Question: I'm wanting a whole table of 50px by 50px images, and these images need to stick to each other to make an apparent bigger image. So right now I've gotten them to stick horizontally, but not vertically, like so:

As you can see I'm having a problem getting rid of (red arrow)
My code looks like this right now:
'''
<table cellpadding="0" cellspacing="0">
<tr height="50px">
<td width="50px" height="50px">
<img src="image.png" height="50px" width="50px" />
</td>
<!-- etc -->
</tr>
<!-- etc -->
</table>
'''
What CSS/HTML code should I use to change the height? According to Chrome element inspector, the height of the '<td>' element is 55px. (arb?)
: forgot I'm already setting cellpadding and spacing to 0. The image above is with them both at zero. Updated code sample.
: "Area A" doesn't exist in IE. Screenshot from Chrome.
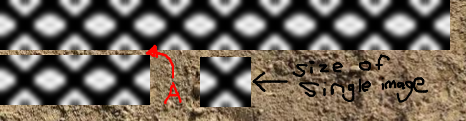
Answer: Images align to the baseline of text, leaving space below the text for any descenders (on letters such as y and g). You can use a css style of 'display: block;' for images to prevent this behaviour.
In your example, the following will work:
'''
table img
{
display:block;
}
table
{
border-collapse:collapse;
}
td
{
padding: 0;
}
'''
You do not need to specify 'cellpadding="0" cellspacing="0"', nor the heights and widths of the 'tr' and 'td' elements.
It may make sense to specify a css class on your table so that these styles only impact the desired elements.
e.g. '<table class="tiledImages">' in your html and then 'table.tiledImages' in your css.
---
If you just need to repeat your image, have you considered just setting it as a 'background-image' for a 'div' element?
'''
div
{
width: 400px; /* example width */
height: 400px; /* example height */
background-image: url(image.png);
}
'''